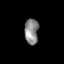
Tissue: lung
Cell type: Others
Senescence score: 0.628
Nuclear area (px): 346
Mean DAPI intensity: 138.468